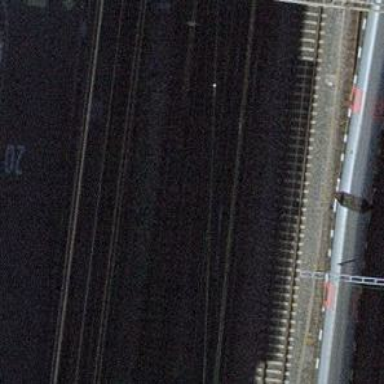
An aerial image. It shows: Single-track electrified railway with contact line.